Field crop: maize
Growth stage: 2
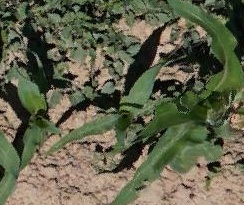
Species: maize